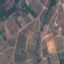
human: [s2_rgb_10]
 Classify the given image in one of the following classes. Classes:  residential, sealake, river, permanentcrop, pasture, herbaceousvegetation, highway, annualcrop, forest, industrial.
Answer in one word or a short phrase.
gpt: PermanentCrop